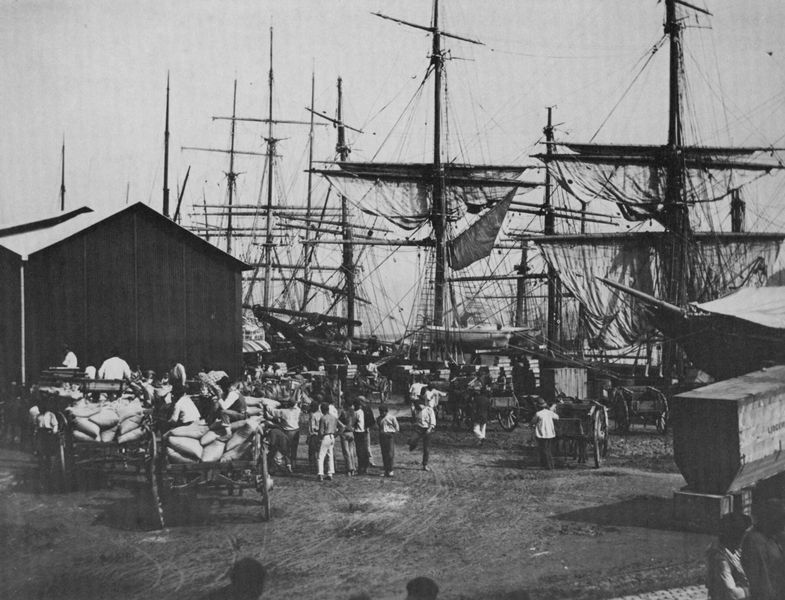
Titel: Kaffeeschiff in Santos, Provinz Sao Paulo
Künstler: Marc Ferrez
Standort: Rio de Janeiro
Institution: Sammlung Gilberto Ferrez
Schlagwörter: mann, schatten, weiß, frauen, menschen, ufer, grau, holz, licht, männer, schwarz, strasse, dach, haus, tuch, weg, leute, hose, bild, erde, hütte, boote, handel, karren, schuppen, küste, schiff, schiffe, segel, segelboot, segelschiffe, kisten, hosen, mast, segelschiff, spuren, säcke, giebel, kutschen, markt, arbeiter, hafen, karre, wagen, werft, kai, masten, reling, seile, taue, foto, fotografie, photographie, neger, nahrung, scheune, schwarzweiss, photo, kreuze, holzhütte, strassen, matrosen, abreise, anker, sklaven, holzhaus, rillen, anlegestelle, lager, ware, ausfahrt, einmaster, zweimaster, menschn, dreimaster, waren, verladen, windjammer, verpflegung, gruppe, säcken, persenning, schooner, pferde, masse, fuhrweke, wasse